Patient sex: M
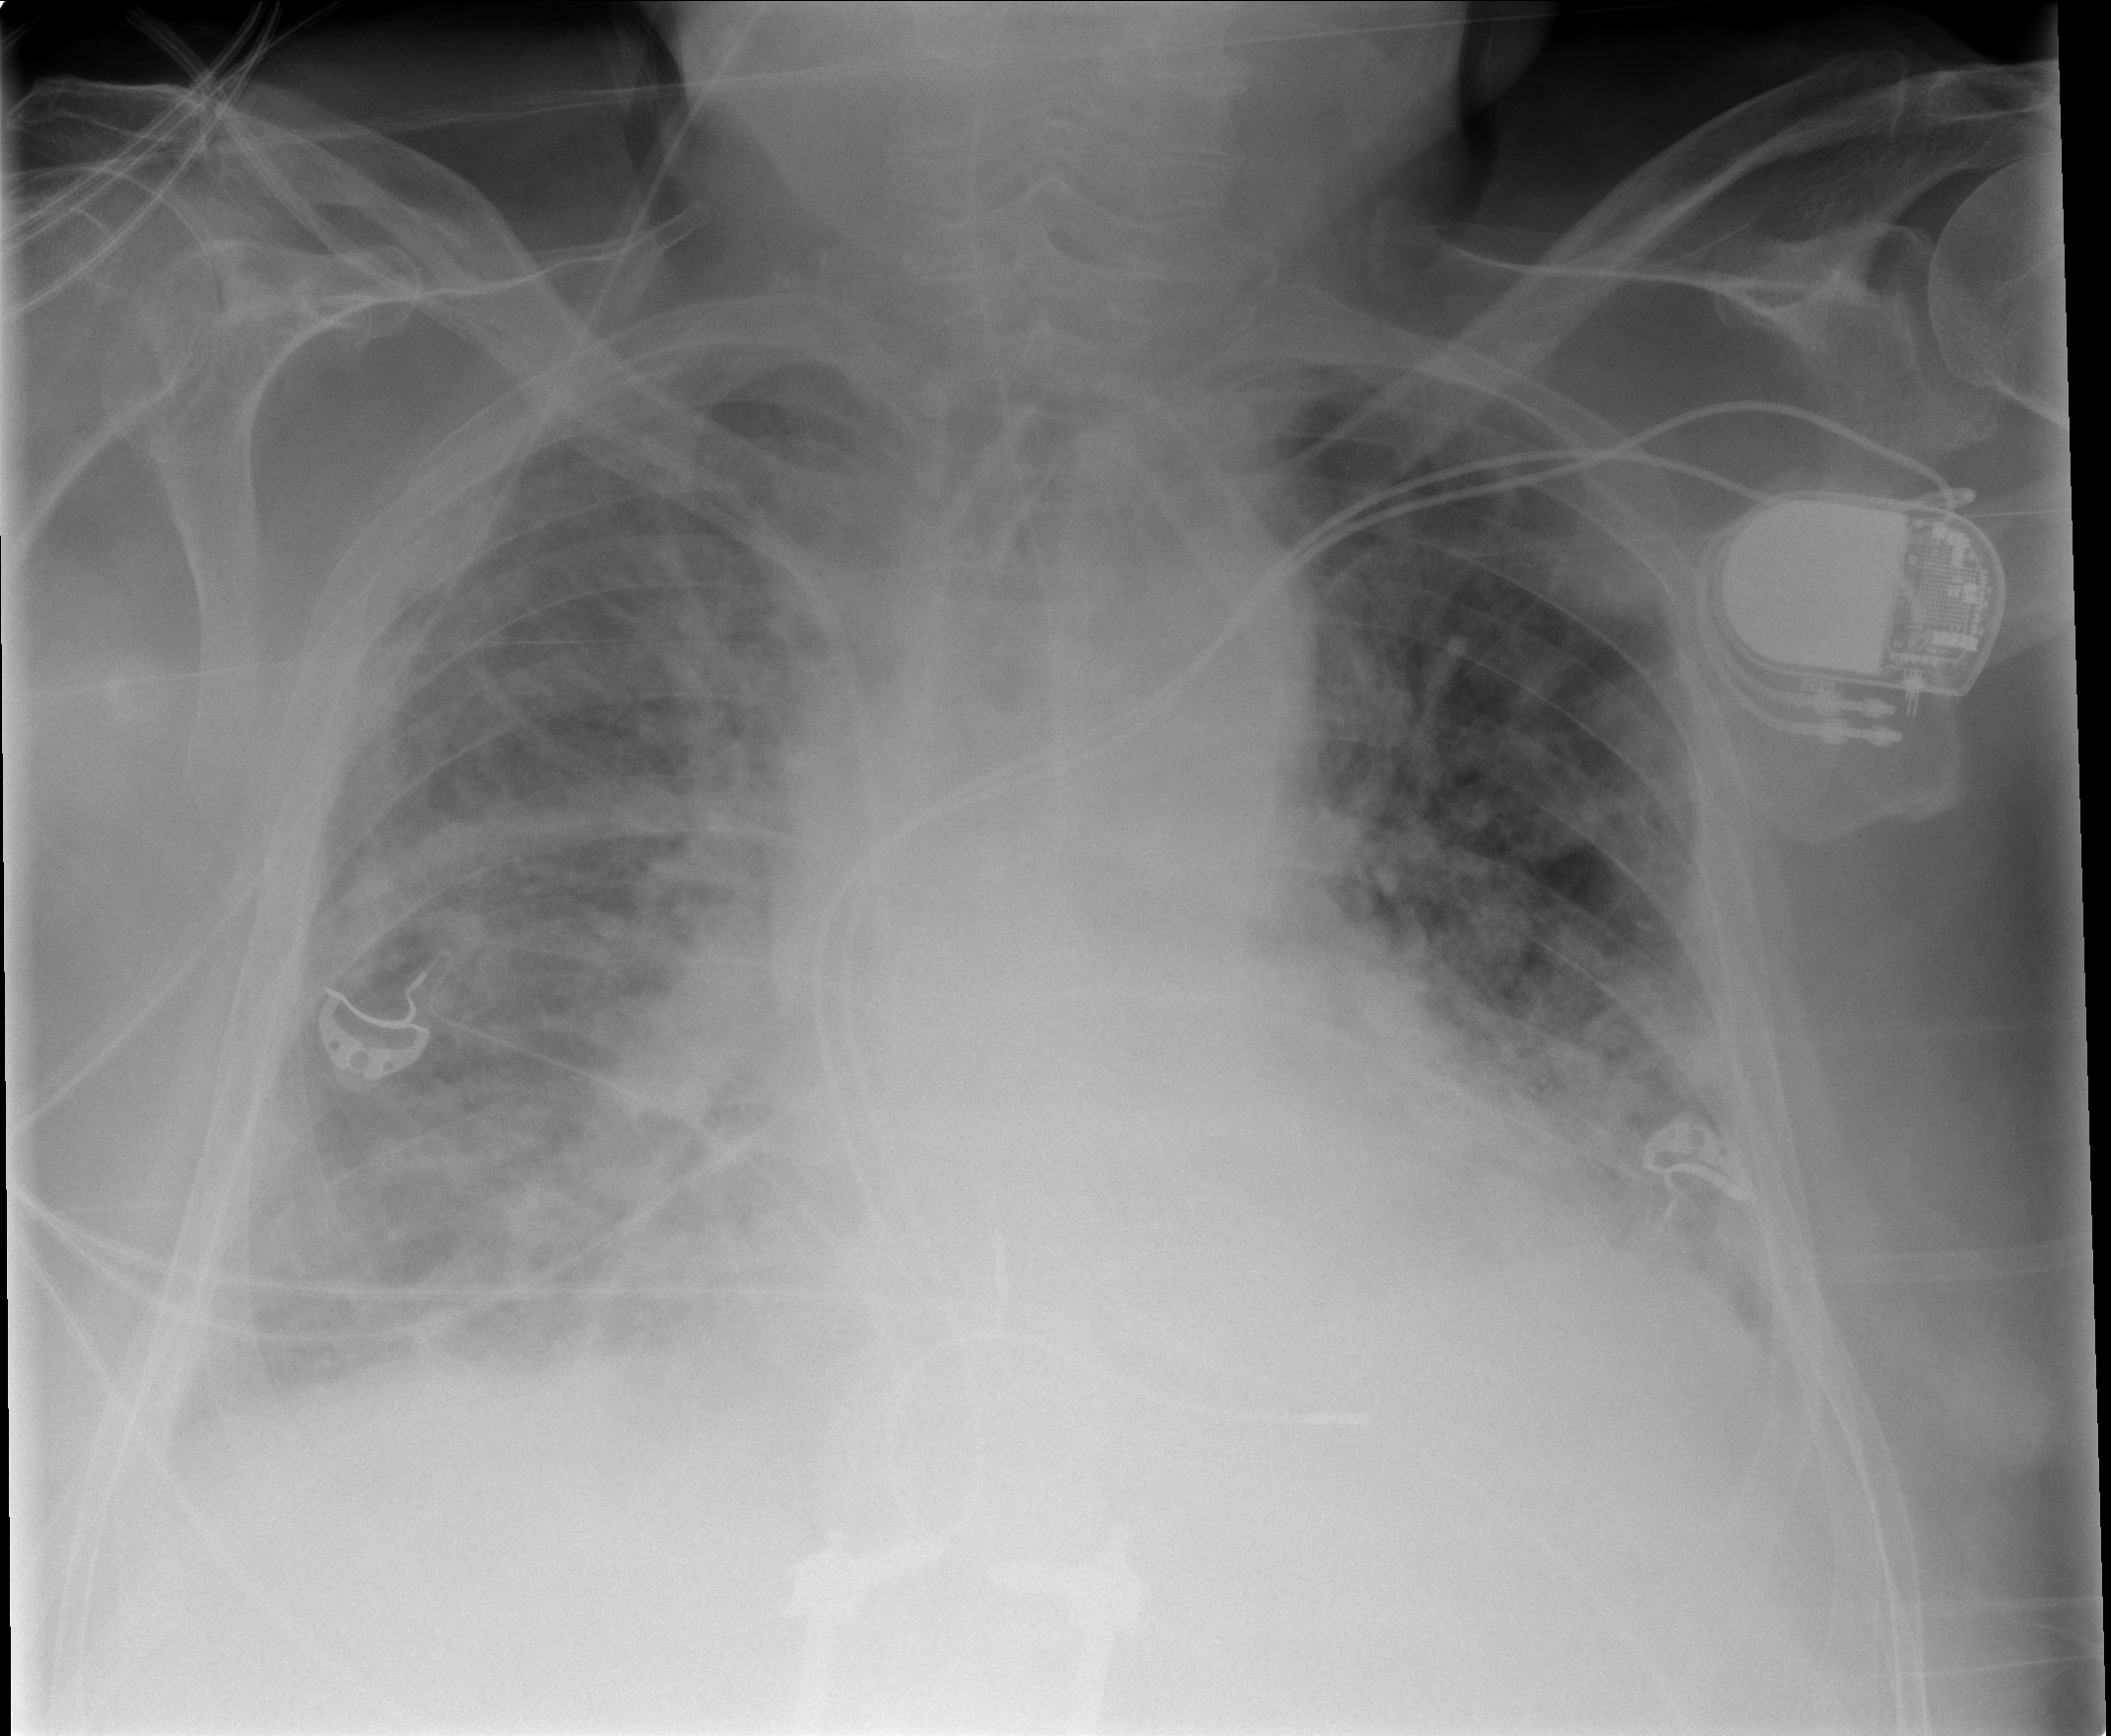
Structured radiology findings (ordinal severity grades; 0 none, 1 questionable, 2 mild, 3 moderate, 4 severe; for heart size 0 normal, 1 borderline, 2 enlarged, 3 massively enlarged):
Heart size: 2
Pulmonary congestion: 3
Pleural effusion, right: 3
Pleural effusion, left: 2
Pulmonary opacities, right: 3
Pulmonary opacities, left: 3
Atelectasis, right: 2
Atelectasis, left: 2